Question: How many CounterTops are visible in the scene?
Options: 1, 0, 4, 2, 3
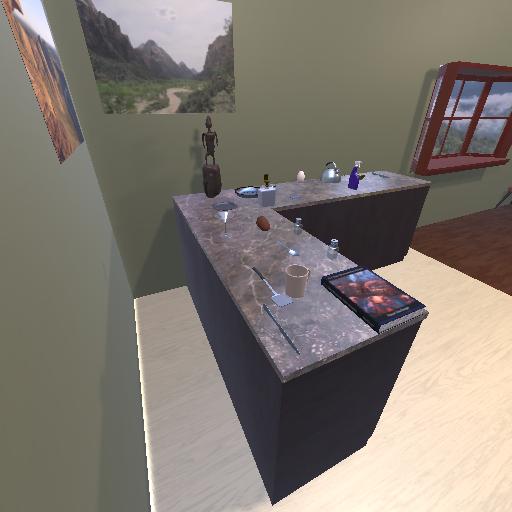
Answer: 1